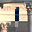
Label: 1